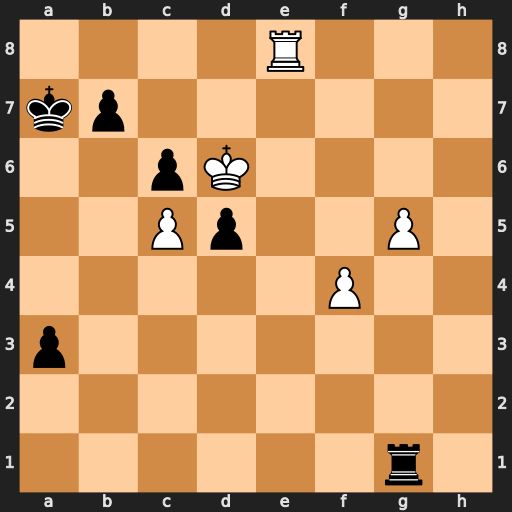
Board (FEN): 4R3/kp6/2pK4/2Pp2P1/5P2/p7/8/6r1
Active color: w
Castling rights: -
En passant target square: -
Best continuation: Re3 Ka6 Rxa3+